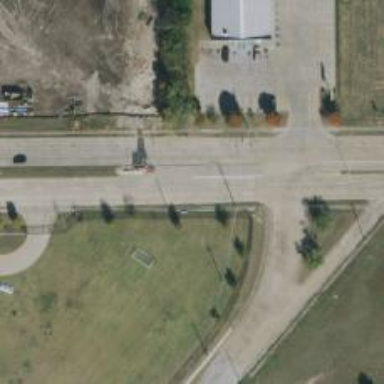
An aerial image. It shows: Secondary road.